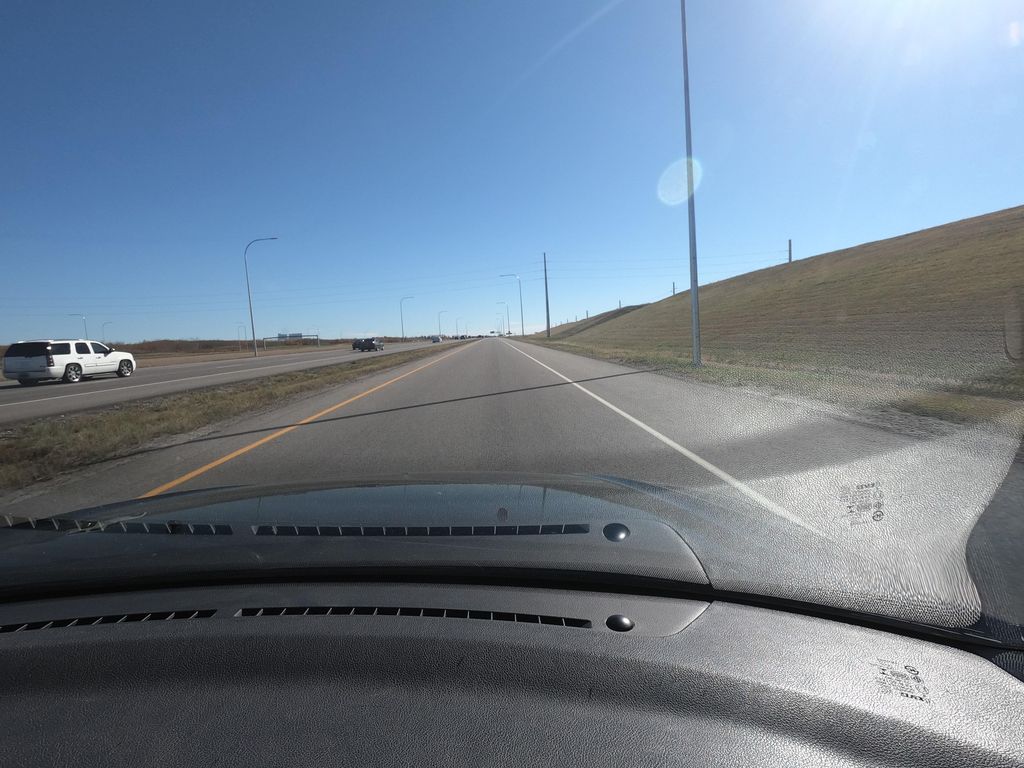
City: calgary